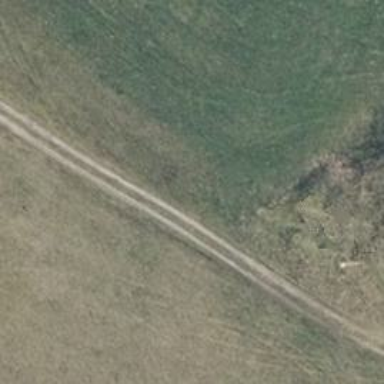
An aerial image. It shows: Sandy track with grade3 tracktype.